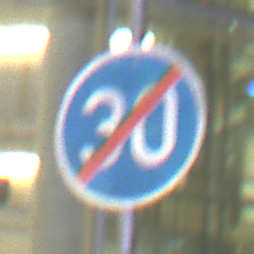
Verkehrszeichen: EndeMindestgeschwindigkeit
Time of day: Night
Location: Outdoor (Urban)
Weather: PartlyCloudy
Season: NotSpecified
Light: Artificial